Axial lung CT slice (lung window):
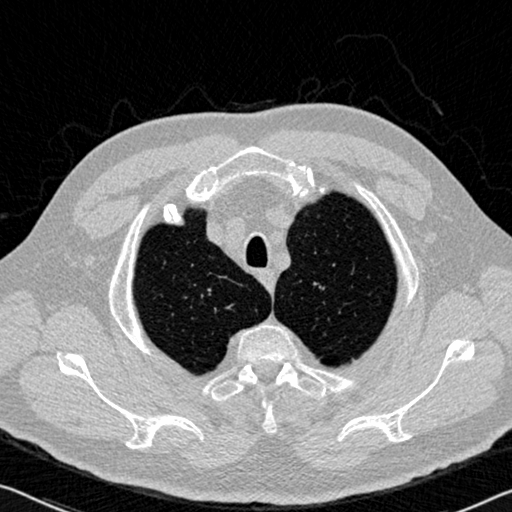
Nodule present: no